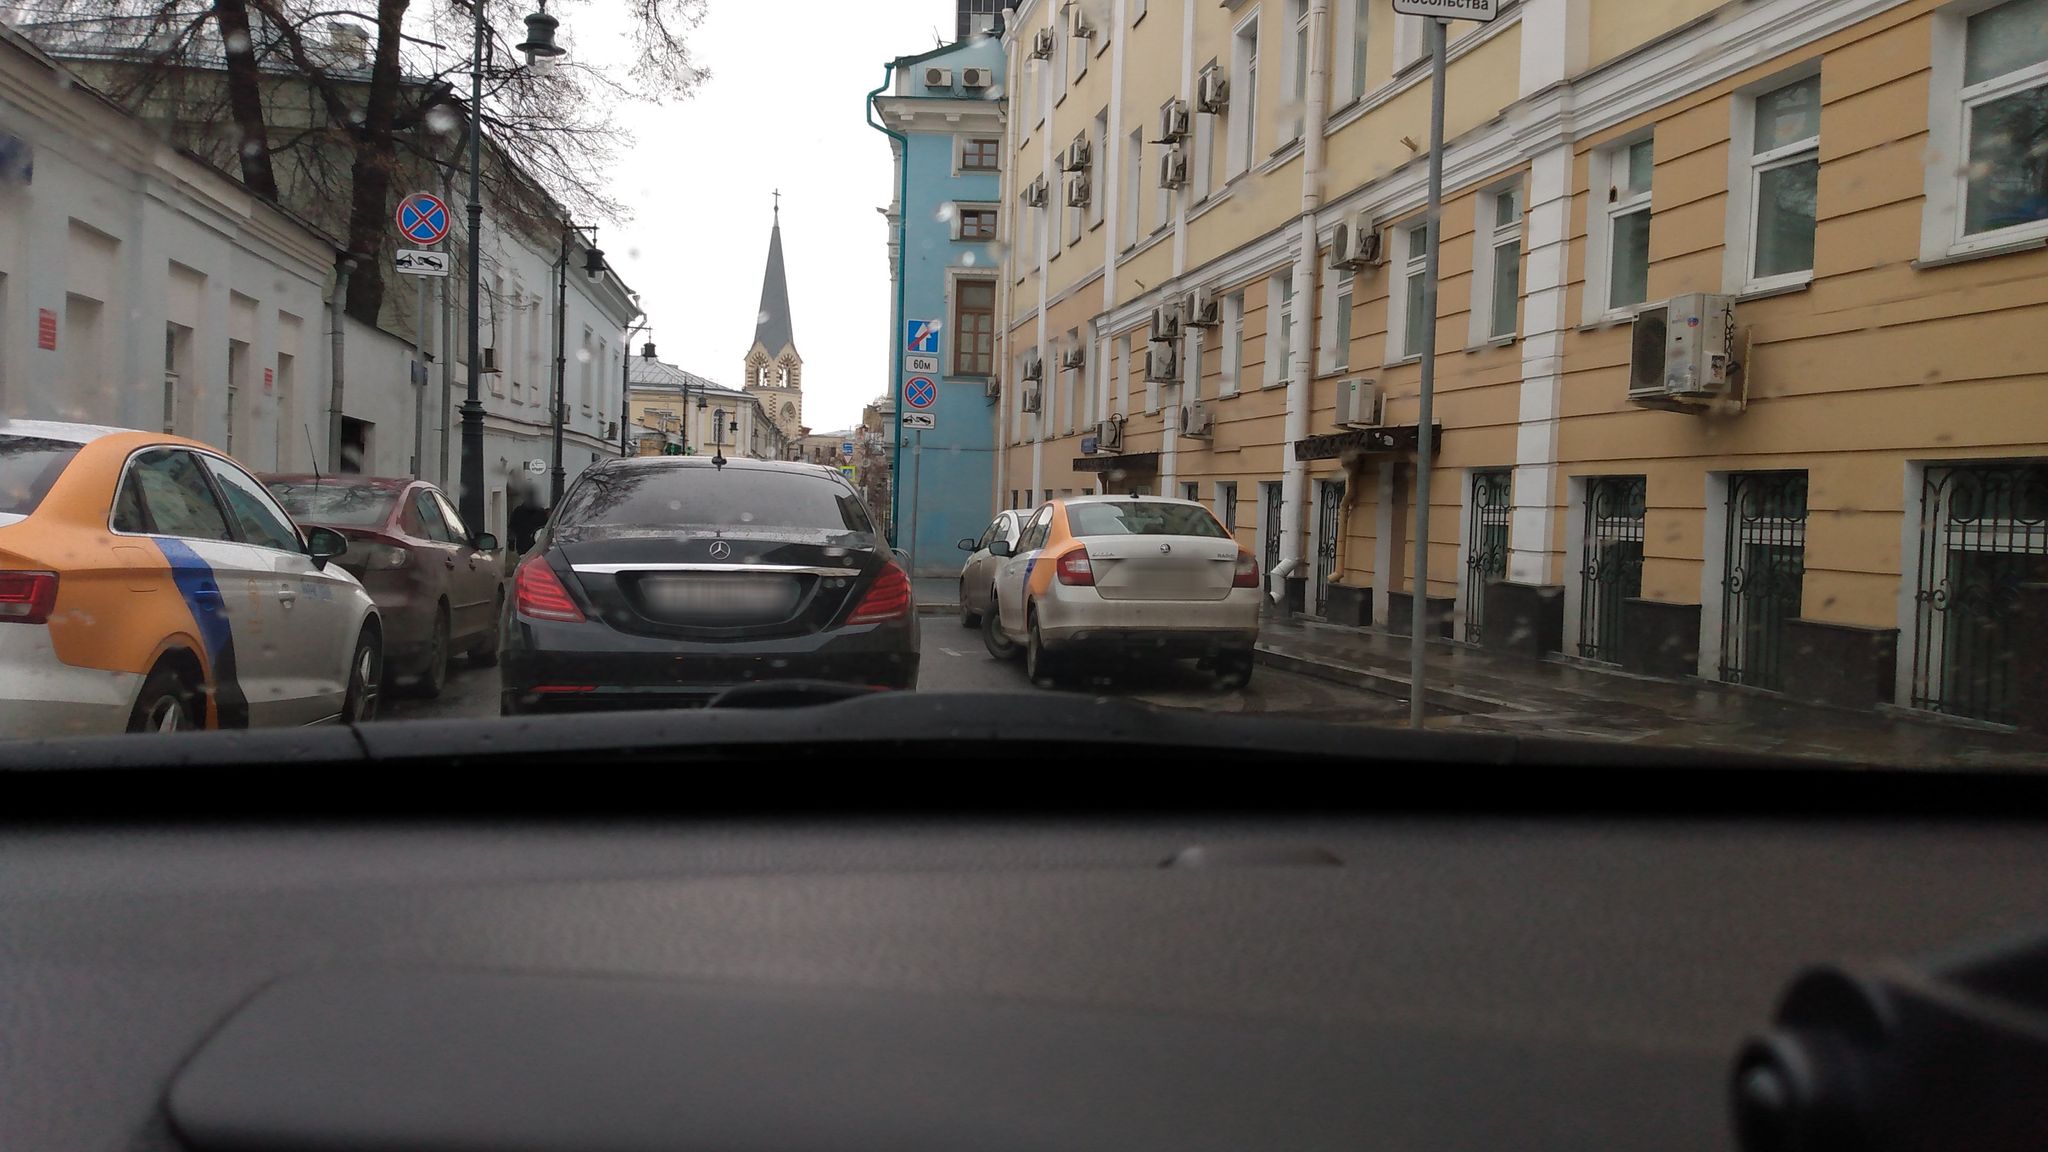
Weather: snowy
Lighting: day
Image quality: good
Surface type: driving surface
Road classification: footway
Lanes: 1
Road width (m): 4
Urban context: urban centre
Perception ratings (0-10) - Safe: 8.28, Lively: 7.93, Beautiful: 5.15, Boring: 1.37, Depressing: 2.11, Wealthy: 8.1